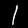
Digit: 1